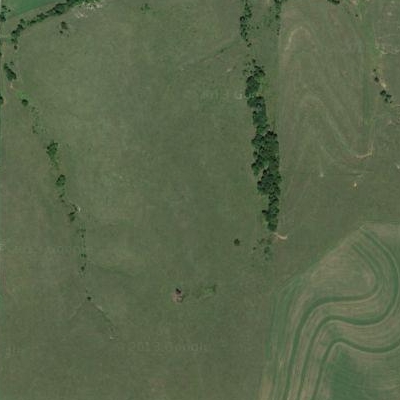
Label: aGrass